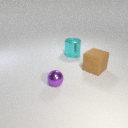
small purple metal sphere in front of large brown rubber cube